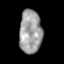
Tissue: prostate
Cell type: T cells
Senescence score: 0.2787
Nuclear area (px): 958
Mean DAPI intensity: 158.374